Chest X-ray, AP view. Patient: 59 years old, sex M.
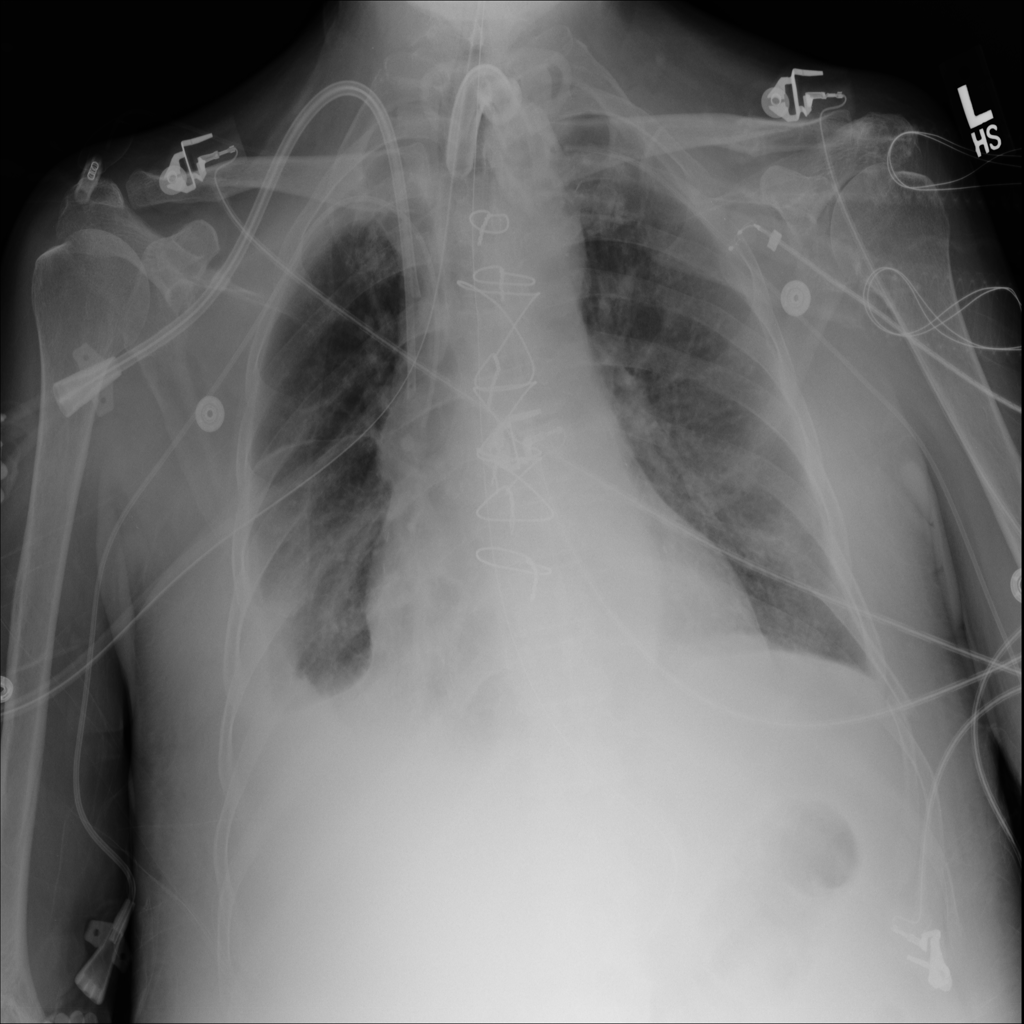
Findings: Atelectasis, Consolidation, Effusion, Infiltration